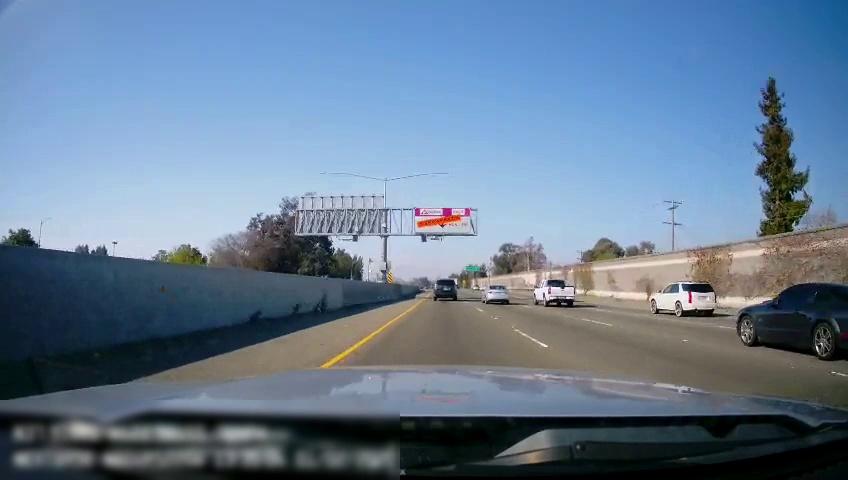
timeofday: Day
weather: Sunny
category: Drivable Space
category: Vehicles | SUV
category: Vehicles | Car
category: Vehicles | Car
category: Vehicles | Truck
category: Vehicles | SUV
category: Lanes | Current Lane
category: Lanes | Current Lane
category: Lanes | Alternate Lane
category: Lanes | Alternate Lane
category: Traffic | Signs
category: Traffic | Signs